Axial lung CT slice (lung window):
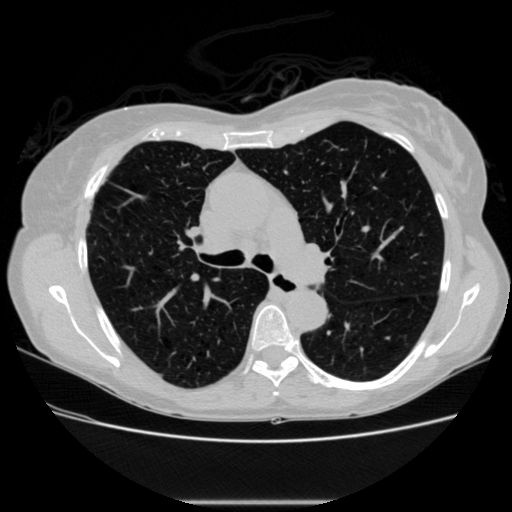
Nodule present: no